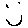
Label: smiley face